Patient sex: M
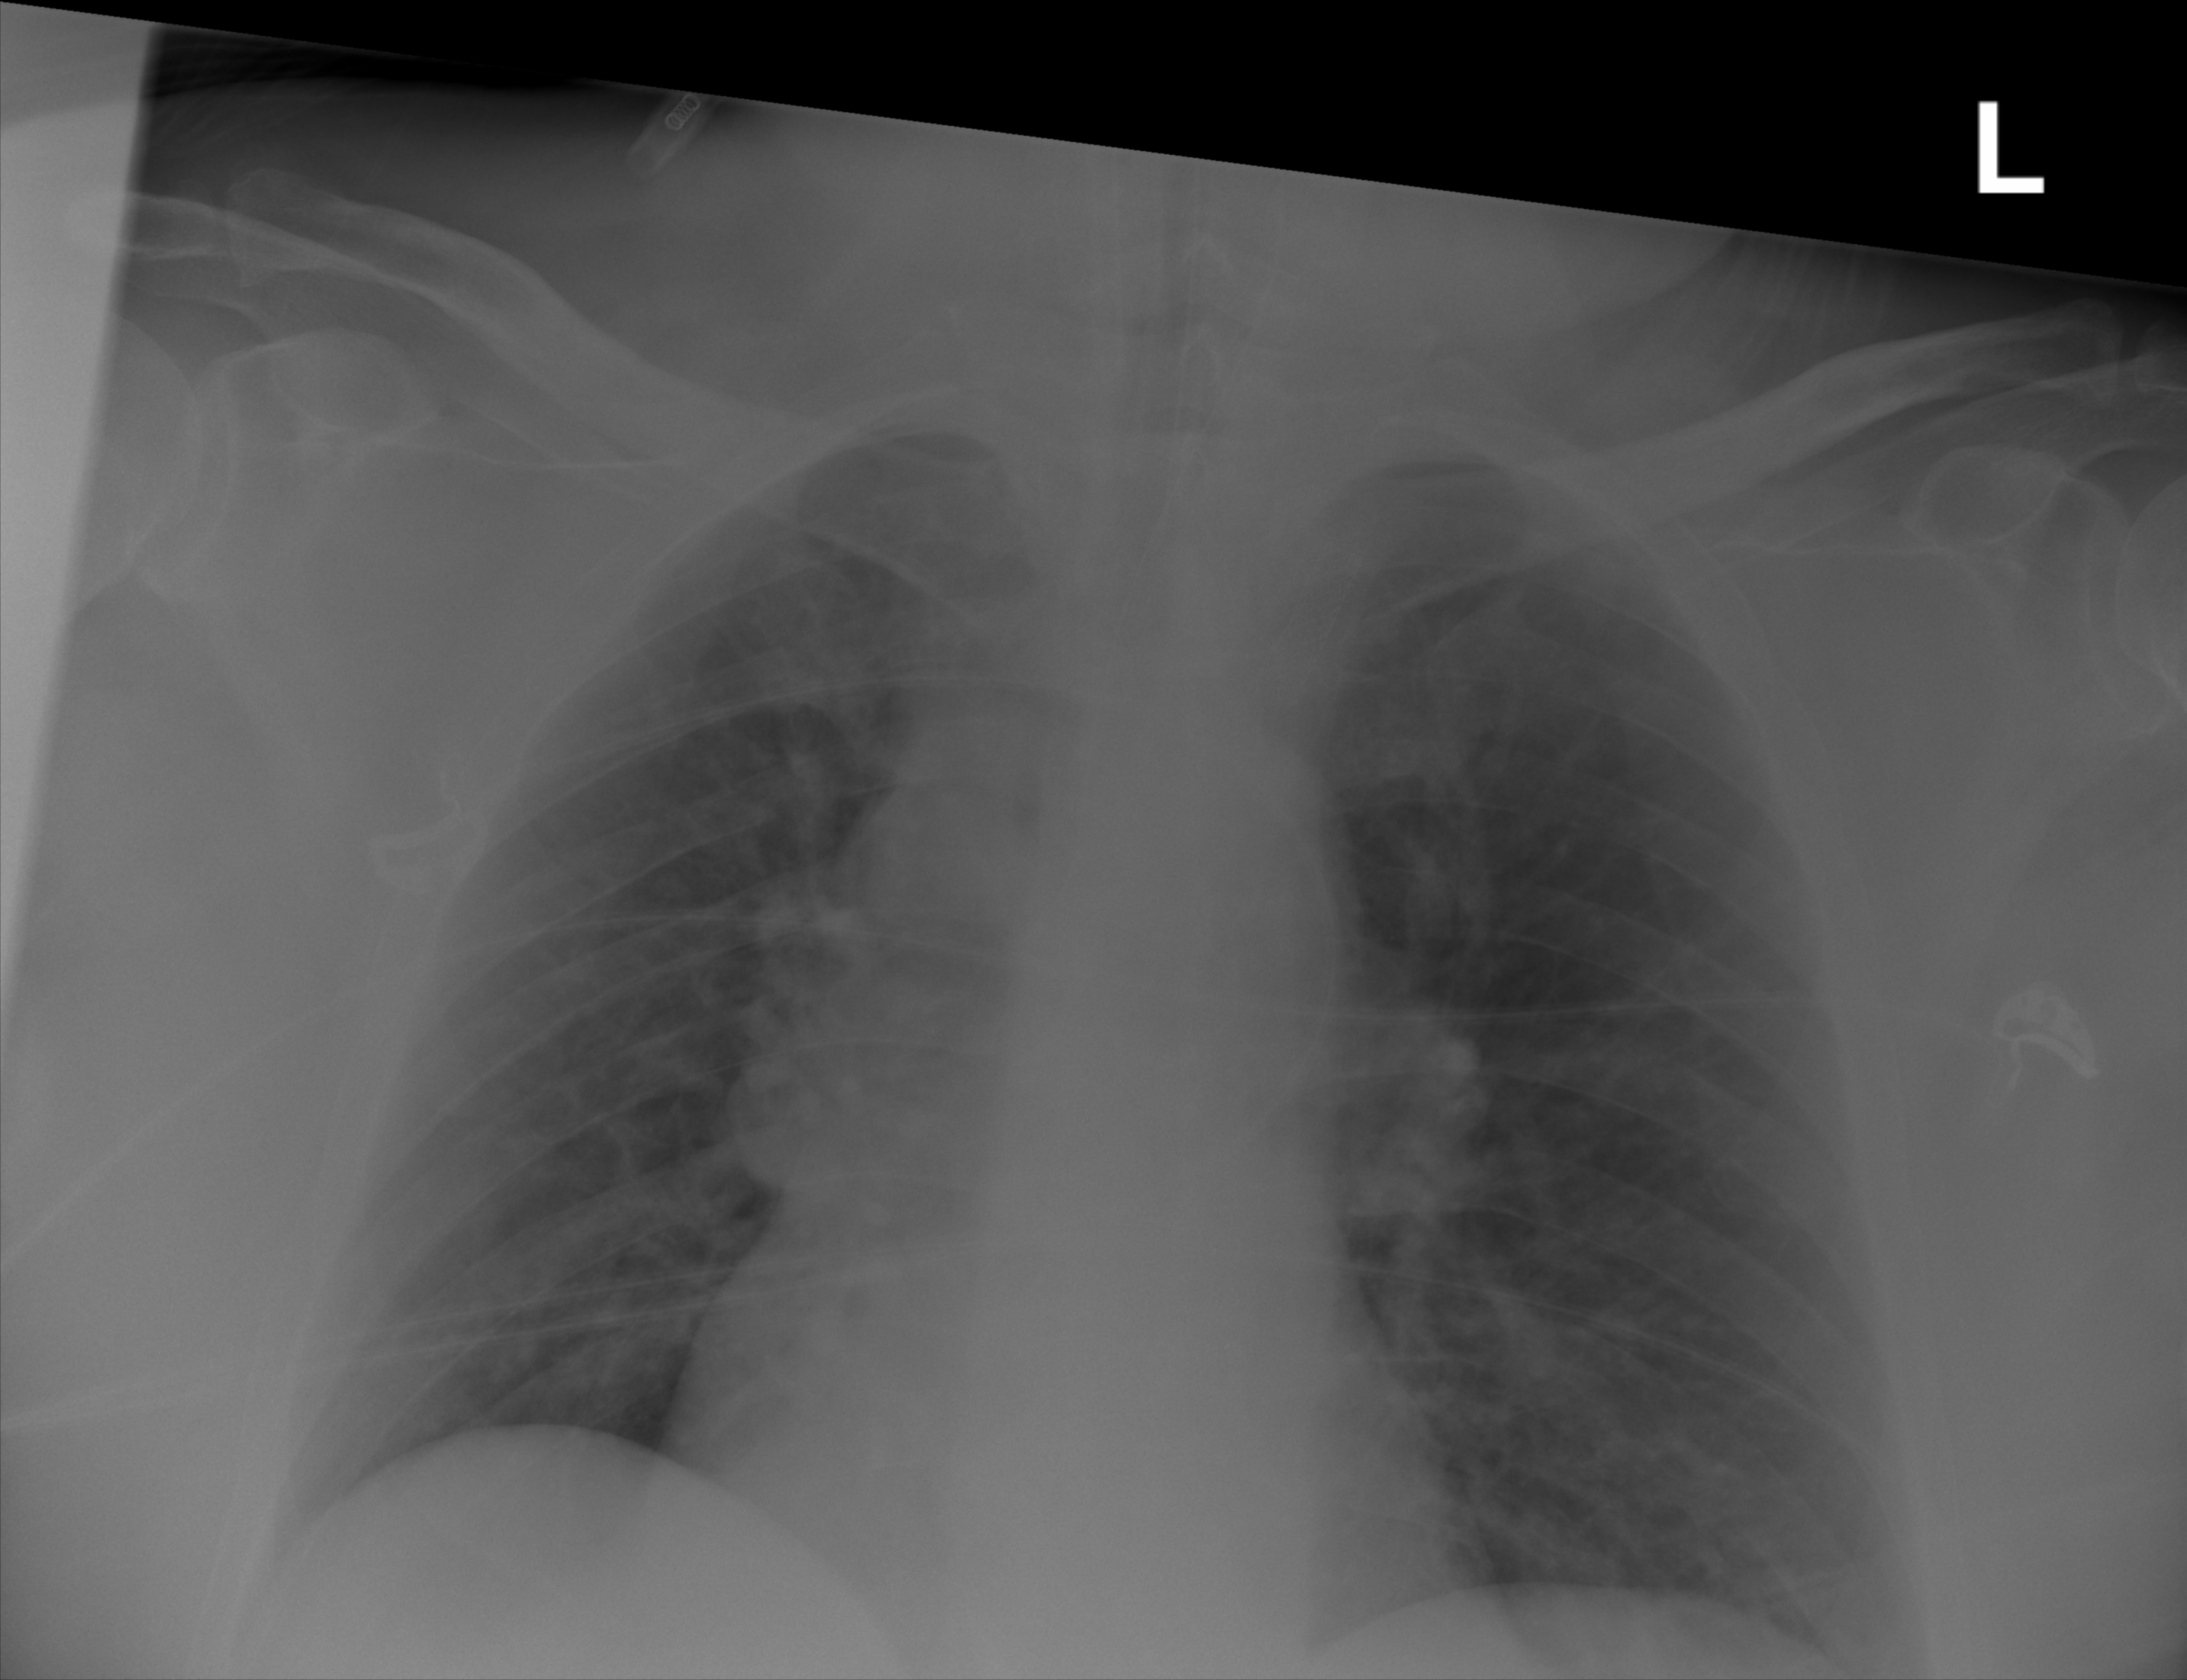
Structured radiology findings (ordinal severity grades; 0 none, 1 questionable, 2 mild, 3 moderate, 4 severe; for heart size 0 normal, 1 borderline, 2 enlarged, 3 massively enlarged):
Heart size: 0
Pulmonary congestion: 2
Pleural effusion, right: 1
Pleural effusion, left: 1
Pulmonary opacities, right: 1
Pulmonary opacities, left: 1
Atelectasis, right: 2
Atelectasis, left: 2